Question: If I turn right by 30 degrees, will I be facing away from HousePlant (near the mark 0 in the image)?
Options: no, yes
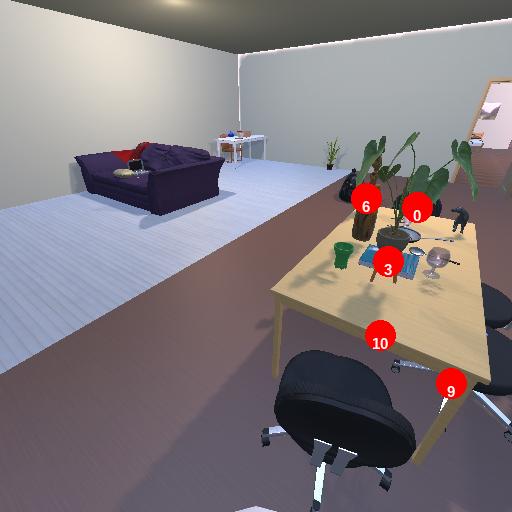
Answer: no